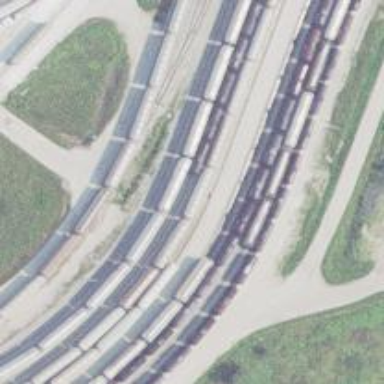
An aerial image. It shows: Rail spur service.